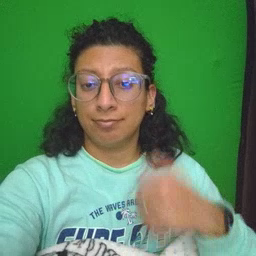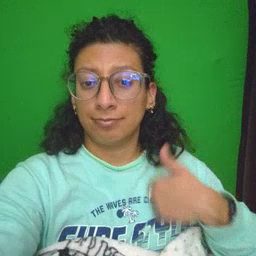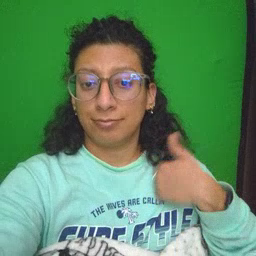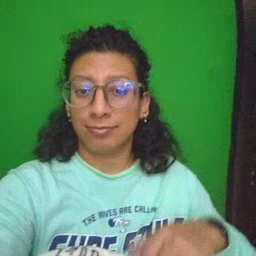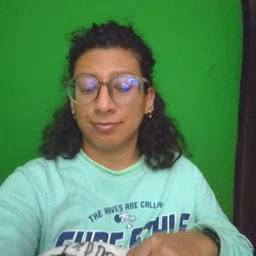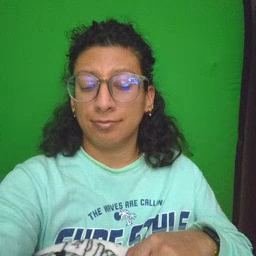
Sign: bath